Brain MRI, t2w sequence, axial 2D slice.
Patient: age 42, sex F, weight 95 kg, height 1.95 m
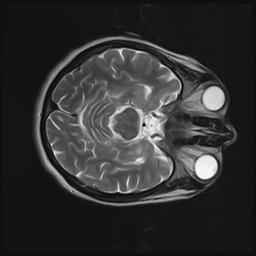